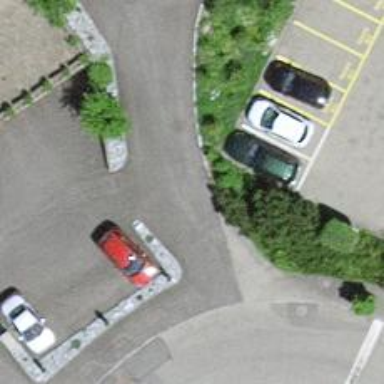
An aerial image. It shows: Road serving as parking aisle.